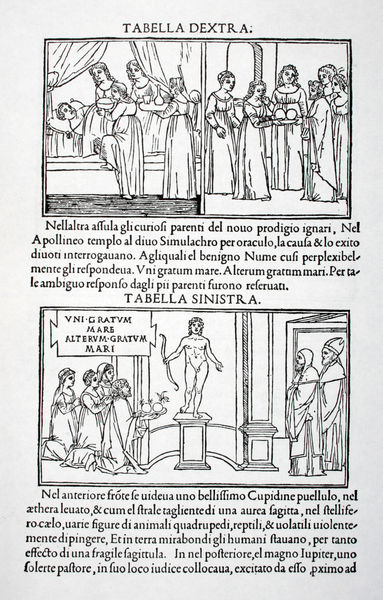
Titel: Hypnerotomachia Poliphili,Triumphus Primus, Tabella Dextra, Tabella Sinistra
Institution: (Seriendruck)
Schlagwörter: akt, gott, mann, nackt, weiß, frauen, menschen, mädchen, frau, grau, männer, pfeiler, schwarz, säule, säulen, tür, zeichnung, flasche, wand, rahmen, sockel, stehen, tablett, tod, bild, innenraum, vorhang, figur, gewand, stoff, kind, blatt, rechts, renaissance, seide, skulptur, statue, holzschnitt, schrift, bilder, papier, bogen, italien, zwei, grafik, weis, baby, rand, figuren, bischof, kissen, papst, inschrift, lesen, bett, schlafzimmer, durchgang, nackte, plastik, podest, gemach, tor, eingang, krank, buch, links, amme, denkmal, druck, druckgraphik, schwarzweiss, druckgrafik, hochdruck, stich, seite, illustration, text, zeitung, buchstabe, knien, überschrift, beten, medizin, darstellung, jagd, buchdruck, buchseite, jüngling, kranker, mythos, mittelalter, betende, priester, baldachin, mitra, mönche, tiara, kutten, tempel, opfer, zeilen, apoll, anbeten, lernen, amor, emblem, david, black and white, anbetung, kranke, gabe, ackt, herkules, szenen, gedruckt, nike, beschreibung, himmelbett, sterbender, tabelle, armor, geburt, denkaml, latein, lateinisch, italienisch, pflege, nonnen, illustrationen, pfleger, codex, kleriker, hebamme, antiqua, opfern, rechts links, tabella, opfergab, ruckgrafik, grief, linke tafel, dextra, tabelle dextra, tabella sinistra, tabela